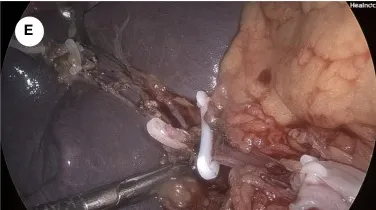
Key surgical procedure of laparoscopic total splenectomy. (E) Ligation of the to-be-dissected distal part of the splenic vein by using one Hem-O-Lock clip.
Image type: medical_photograph (other_medical_photograph)